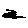
Label: zigzag